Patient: sex F, age 56
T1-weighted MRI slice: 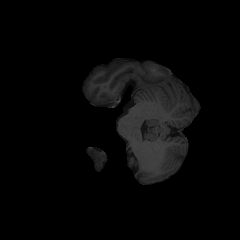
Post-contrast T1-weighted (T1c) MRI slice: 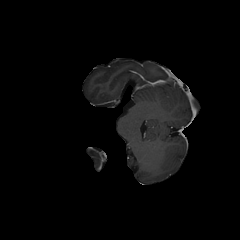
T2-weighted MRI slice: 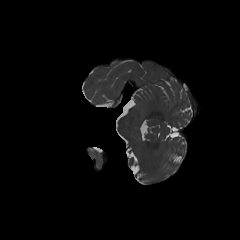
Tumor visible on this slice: no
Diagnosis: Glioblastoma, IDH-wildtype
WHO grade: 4